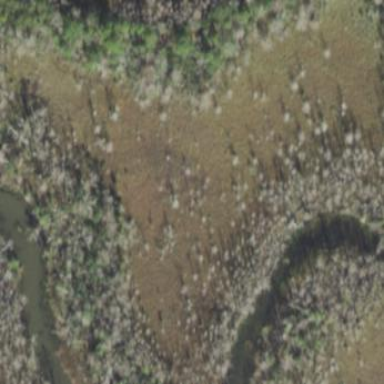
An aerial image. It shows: Beautiful wet meadow natural wetland.